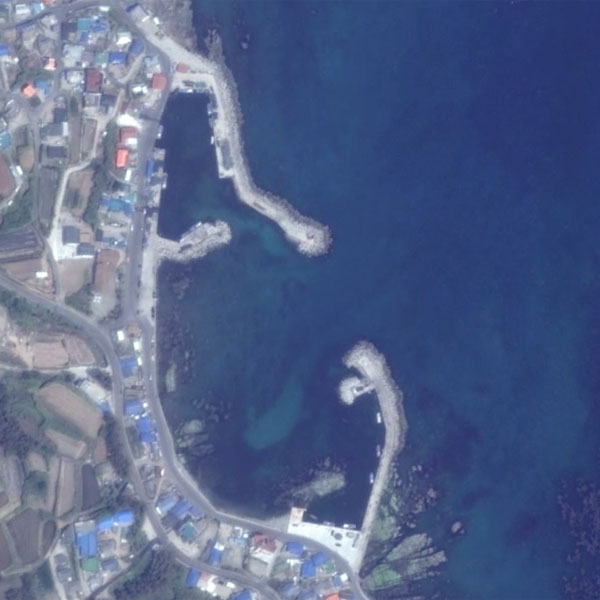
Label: Port